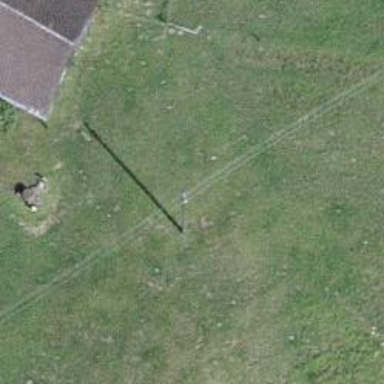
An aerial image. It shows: Utility pole as the man-made structure.